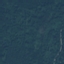
Land use / land cover: Forest